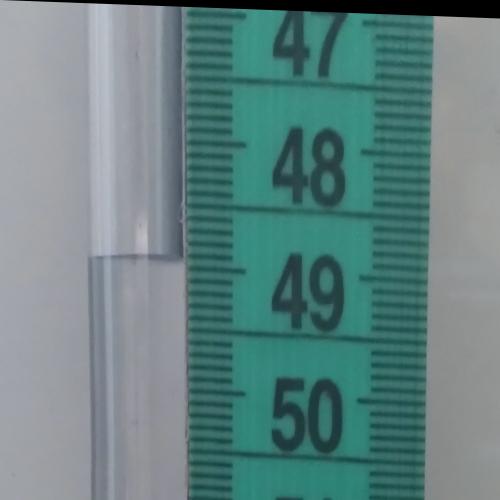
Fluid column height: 48.9 cm